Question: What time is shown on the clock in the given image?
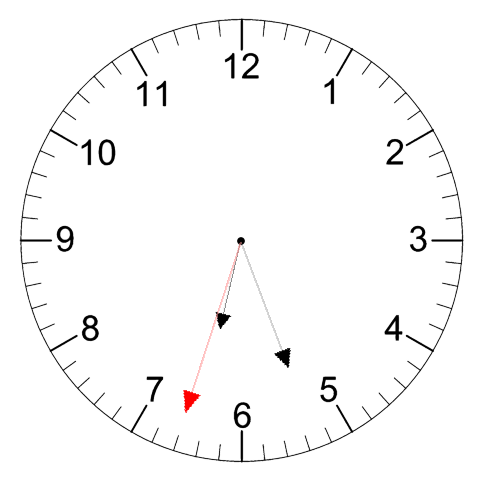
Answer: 06:26:33